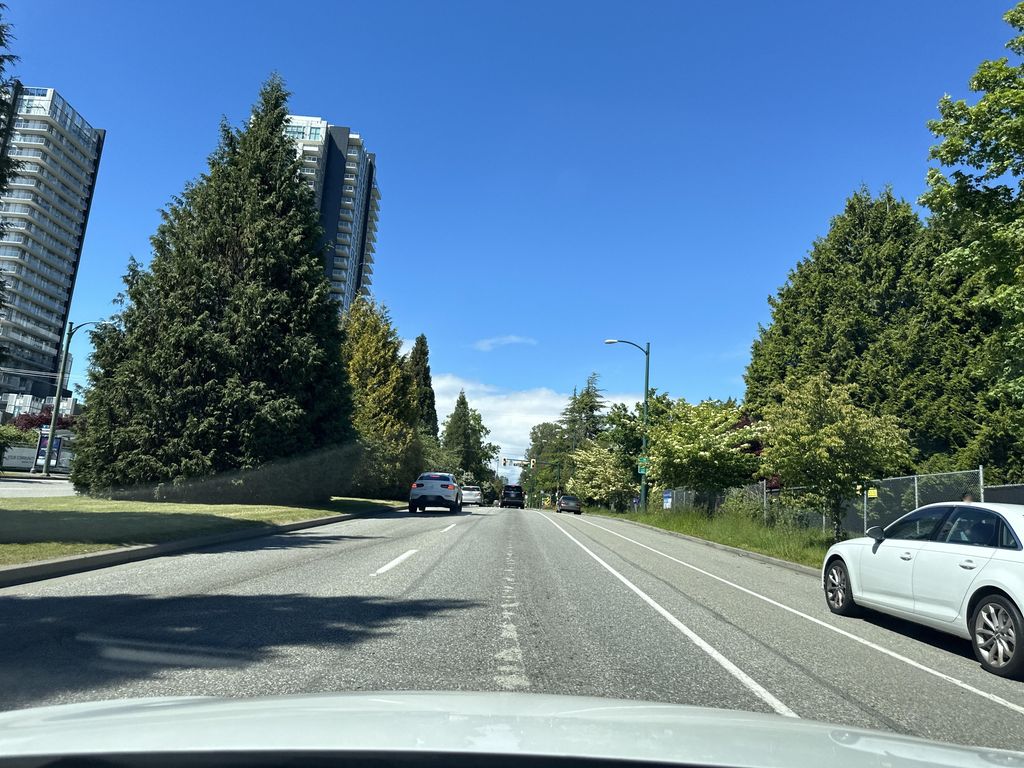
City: vancouver